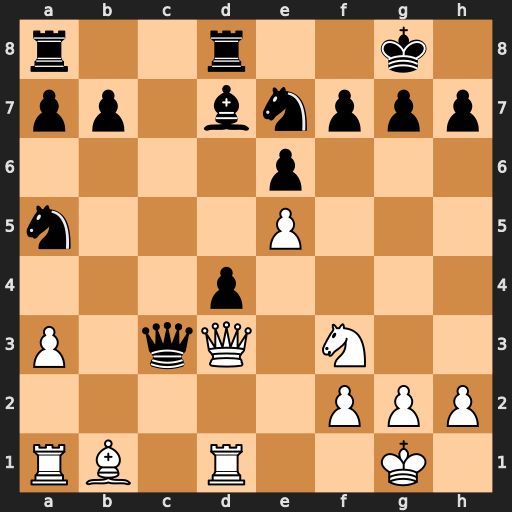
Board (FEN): r2r2k1/pp1bnppp/4p3/n3P3/3p4/P1qQ1N2/5PPP/RB1R2K1
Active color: w
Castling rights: -
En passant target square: -
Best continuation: Qxh7+ Kf8 Qh8+ Ng8 Bh7